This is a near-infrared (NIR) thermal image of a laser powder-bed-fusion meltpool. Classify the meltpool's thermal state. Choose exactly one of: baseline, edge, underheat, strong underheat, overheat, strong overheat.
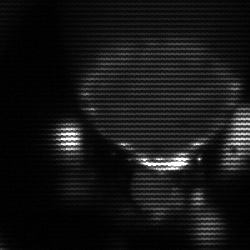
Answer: edge